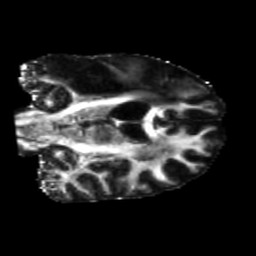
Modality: FA
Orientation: coronal
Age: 49
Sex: male
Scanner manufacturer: siemens
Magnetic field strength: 3 T
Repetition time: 5.25 s
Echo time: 0.08 s